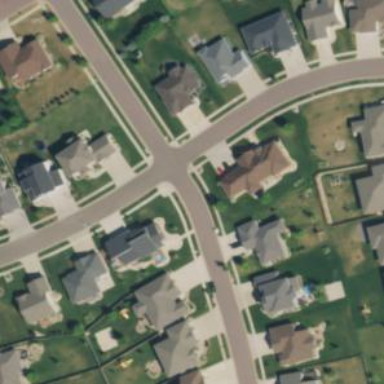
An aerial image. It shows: Residential road.